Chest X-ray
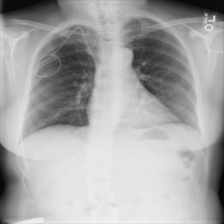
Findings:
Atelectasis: negative
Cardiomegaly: negative
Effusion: negative
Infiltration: negative
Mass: negative
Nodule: negative
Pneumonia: negative
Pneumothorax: negative
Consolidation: negative
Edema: negative
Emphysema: negative
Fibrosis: negative
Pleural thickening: negative
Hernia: negative